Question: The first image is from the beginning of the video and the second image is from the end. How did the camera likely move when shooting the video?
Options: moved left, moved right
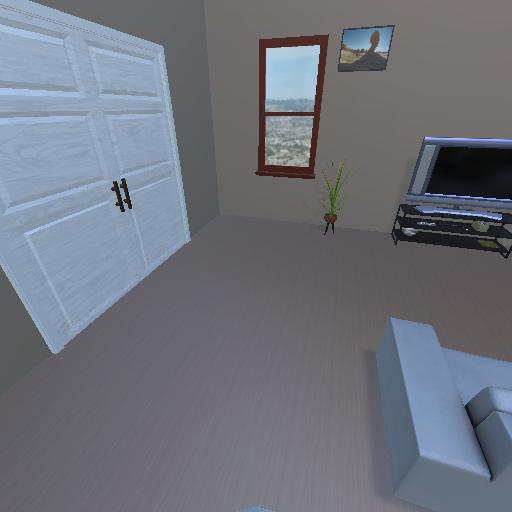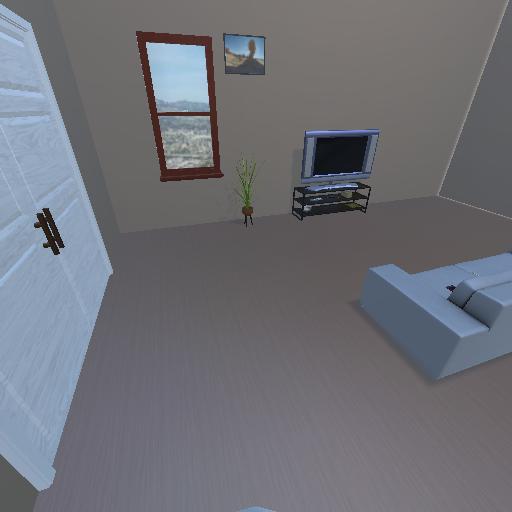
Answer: moved left